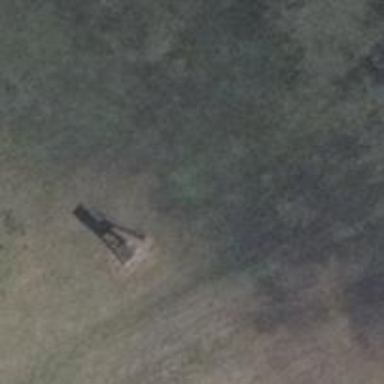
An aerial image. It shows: Hunting stand.